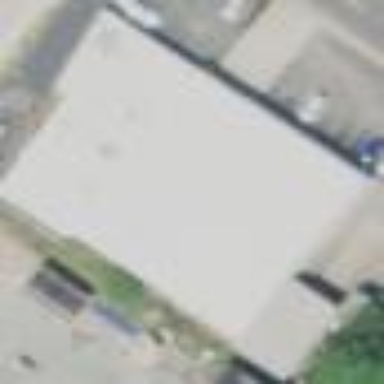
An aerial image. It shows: Building housing tires shop.